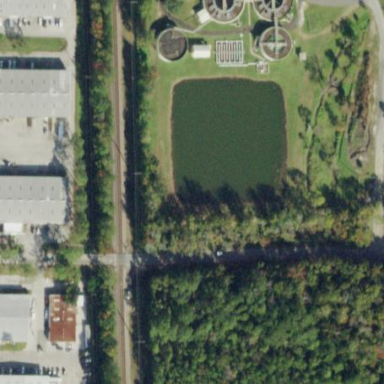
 creating natural and serene environment."